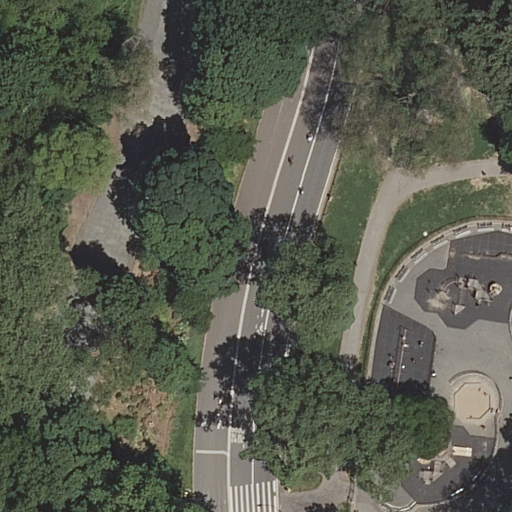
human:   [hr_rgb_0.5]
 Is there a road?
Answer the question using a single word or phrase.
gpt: yes

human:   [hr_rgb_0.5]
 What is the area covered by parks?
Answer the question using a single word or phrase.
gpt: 10631m2

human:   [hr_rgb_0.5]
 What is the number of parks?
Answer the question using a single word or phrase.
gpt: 1

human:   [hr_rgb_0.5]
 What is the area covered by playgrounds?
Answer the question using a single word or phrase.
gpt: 1642m2

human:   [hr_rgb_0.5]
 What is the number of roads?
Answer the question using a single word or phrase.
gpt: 8

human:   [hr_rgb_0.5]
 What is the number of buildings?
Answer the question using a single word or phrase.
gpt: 0

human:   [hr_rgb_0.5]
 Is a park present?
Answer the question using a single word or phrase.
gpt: yes

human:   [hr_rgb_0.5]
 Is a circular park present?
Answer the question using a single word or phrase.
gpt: no

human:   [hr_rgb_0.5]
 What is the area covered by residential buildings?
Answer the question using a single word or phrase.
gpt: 0m2

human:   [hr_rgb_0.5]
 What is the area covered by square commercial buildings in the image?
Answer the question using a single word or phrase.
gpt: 0m2

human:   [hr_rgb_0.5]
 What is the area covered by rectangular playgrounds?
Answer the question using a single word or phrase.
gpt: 0m2

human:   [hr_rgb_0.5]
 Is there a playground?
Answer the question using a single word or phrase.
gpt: yes

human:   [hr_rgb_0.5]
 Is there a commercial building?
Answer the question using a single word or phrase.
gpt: no

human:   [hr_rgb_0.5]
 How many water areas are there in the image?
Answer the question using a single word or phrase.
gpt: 0

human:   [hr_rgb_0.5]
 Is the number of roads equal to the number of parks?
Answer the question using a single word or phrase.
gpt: no

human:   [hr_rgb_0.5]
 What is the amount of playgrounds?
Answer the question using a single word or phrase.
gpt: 1

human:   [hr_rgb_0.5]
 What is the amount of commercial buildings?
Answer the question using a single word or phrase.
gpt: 0

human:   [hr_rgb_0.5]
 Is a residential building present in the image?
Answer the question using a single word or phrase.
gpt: no

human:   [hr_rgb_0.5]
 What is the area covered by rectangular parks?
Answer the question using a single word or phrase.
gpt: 10631m2

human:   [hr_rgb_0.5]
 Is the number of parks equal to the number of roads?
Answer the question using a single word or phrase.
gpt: no

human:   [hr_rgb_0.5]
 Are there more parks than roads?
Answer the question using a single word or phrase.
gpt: no

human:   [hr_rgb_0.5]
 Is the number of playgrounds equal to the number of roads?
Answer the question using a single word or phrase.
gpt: no

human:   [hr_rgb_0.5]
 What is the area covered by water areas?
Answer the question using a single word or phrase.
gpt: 0m2

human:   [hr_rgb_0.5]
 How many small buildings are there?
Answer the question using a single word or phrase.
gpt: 0

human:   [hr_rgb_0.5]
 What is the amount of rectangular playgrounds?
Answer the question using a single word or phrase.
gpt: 0

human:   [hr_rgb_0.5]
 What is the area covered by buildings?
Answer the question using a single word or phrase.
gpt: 0m2

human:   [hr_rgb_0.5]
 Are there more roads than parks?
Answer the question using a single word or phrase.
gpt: yes

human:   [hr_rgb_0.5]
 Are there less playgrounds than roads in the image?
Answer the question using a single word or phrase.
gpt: yes

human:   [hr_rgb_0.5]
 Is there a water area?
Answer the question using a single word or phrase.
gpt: no

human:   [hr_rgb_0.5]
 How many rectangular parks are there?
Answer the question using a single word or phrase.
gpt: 1

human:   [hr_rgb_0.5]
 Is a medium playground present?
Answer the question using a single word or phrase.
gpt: no

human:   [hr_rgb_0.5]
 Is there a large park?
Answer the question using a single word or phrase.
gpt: yes

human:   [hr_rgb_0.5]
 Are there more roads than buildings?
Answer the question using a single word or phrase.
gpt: yes

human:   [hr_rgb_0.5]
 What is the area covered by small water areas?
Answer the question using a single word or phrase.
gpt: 0m2

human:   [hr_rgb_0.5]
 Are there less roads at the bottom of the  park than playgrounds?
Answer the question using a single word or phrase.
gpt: no

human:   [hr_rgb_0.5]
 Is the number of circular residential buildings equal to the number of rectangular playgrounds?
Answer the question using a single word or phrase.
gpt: yes

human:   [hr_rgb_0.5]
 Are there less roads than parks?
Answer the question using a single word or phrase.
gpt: no

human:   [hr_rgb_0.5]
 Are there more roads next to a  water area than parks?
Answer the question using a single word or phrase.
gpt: no

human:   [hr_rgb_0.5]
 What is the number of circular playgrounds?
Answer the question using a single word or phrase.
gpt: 0

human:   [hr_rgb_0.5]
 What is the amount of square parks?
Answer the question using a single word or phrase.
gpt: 0

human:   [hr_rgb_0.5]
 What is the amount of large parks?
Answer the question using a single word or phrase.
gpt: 1

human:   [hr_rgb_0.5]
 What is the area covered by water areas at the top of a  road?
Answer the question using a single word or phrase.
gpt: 0m2

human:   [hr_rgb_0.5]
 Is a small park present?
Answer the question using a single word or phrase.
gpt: no

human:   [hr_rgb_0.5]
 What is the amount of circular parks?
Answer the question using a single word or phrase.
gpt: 0

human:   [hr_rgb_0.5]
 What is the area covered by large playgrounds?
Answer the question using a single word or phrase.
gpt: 1642m2

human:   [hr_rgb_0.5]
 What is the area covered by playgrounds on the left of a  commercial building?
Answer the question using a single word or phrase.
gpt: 0m2

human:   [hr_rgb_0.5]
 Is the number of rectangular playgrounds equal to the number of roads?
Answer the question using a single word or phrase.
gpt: no

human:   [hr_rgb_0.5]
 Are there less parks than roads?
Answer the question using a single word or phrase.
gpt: yes

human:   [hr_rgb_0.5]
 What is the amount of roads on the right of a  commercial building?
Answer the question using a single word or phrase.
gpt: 0

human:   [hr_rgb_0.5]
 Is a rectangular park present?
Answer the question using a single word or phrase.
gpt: yes

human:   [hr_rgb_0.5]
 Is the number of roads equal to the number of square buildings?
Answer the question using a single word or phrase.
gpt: no

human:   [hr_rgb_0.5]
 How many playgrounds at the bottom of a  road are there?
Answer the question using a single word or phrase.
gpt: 1

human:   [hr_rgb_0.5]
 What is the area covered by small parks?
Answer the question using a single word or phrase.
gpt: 0m2

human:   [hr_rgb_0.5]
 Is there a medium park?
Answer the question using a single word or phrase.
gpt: no

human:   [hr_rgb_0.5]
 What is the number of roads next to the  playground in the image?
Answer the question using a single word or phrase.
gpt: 8

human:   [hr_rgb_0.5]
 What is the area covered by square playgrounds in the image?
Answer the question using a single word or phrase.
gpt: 0m2

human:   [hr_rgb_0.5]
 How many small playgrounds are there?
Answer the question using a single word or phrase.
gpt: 0

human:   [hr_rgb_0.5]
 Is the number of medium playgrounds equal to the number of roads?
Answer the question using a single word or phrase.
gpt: no

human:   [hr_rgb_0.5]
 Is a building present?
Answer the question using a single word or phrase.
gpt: no

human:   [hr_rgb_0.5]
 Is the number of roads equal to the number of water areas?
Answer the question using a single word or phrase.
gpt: no

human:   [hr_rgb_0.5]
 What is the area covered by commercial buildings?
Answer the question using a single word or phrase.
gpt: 0m2

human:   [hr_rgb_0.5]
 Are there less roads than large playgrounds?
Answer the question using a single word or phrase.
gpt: no

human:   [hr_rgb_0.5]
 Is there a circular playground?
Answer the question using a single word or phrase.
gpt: no

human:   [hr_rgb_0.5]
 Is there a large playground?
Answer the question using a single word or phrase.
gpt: yes